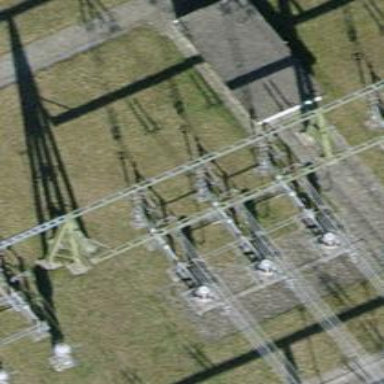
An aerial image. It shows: Insulator used in power equipment.